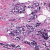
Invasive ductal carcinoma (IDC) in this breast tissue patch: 0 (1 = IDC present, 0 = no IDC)